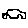
Label: car